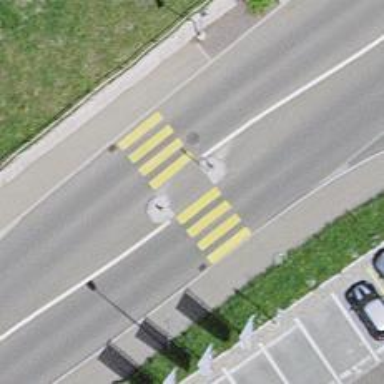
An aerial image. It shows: Uncontrolled road crossing with pedestrian island.